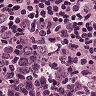
Metastatic tissue present: no